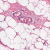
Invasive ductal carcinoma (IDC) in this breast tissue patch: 0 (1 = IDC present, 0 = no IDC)